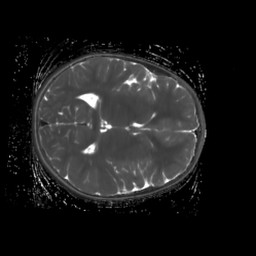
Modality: T2map
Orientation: axial
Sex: female
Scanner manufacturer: siemens
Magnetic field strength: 3 T
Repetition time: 4 s